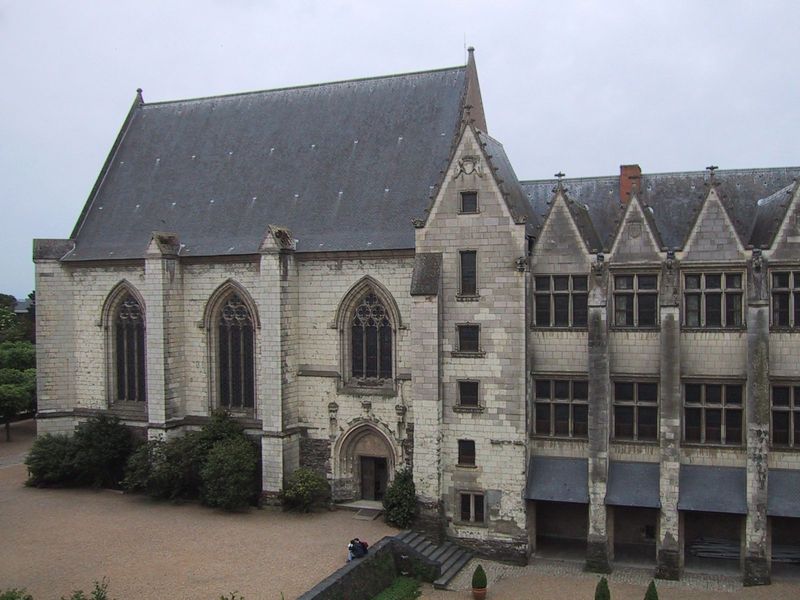
Titel: Chapelle royale und Logis royal
Standort: Angers, Burg (EU - F)
Schlagwörter: fenster, glas, grau, pfeiler, schwarz, tür, dach, gebäude, schloss, alt, architektur, stein, kirche, gotik, turm, fassade, giebel, tag, treppe, foto, fotografie, photographie, eingang, ruine, kreuz, fries, portal, gotisch, spitzbogen, spitzbögen, gothik, europa, maßwerk, zerfallen, seiteneingang, neugothik, verrottet